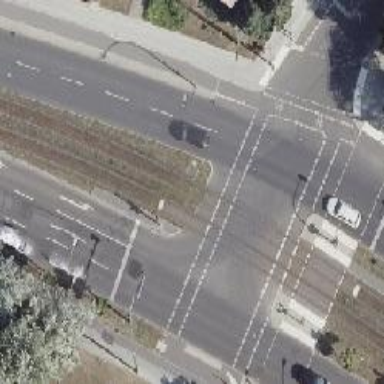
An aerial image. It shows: Tram level crossing on railway.